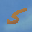
Label: 5